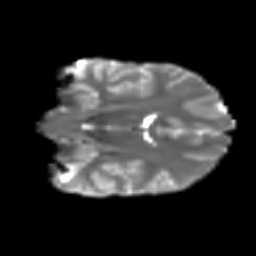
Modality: T2w
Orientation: coronal
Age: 17
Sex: male
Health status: ill
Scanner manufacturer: ge
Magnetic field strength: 3 T
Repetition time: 6.863 s
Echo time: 0.0808 s